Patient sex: M
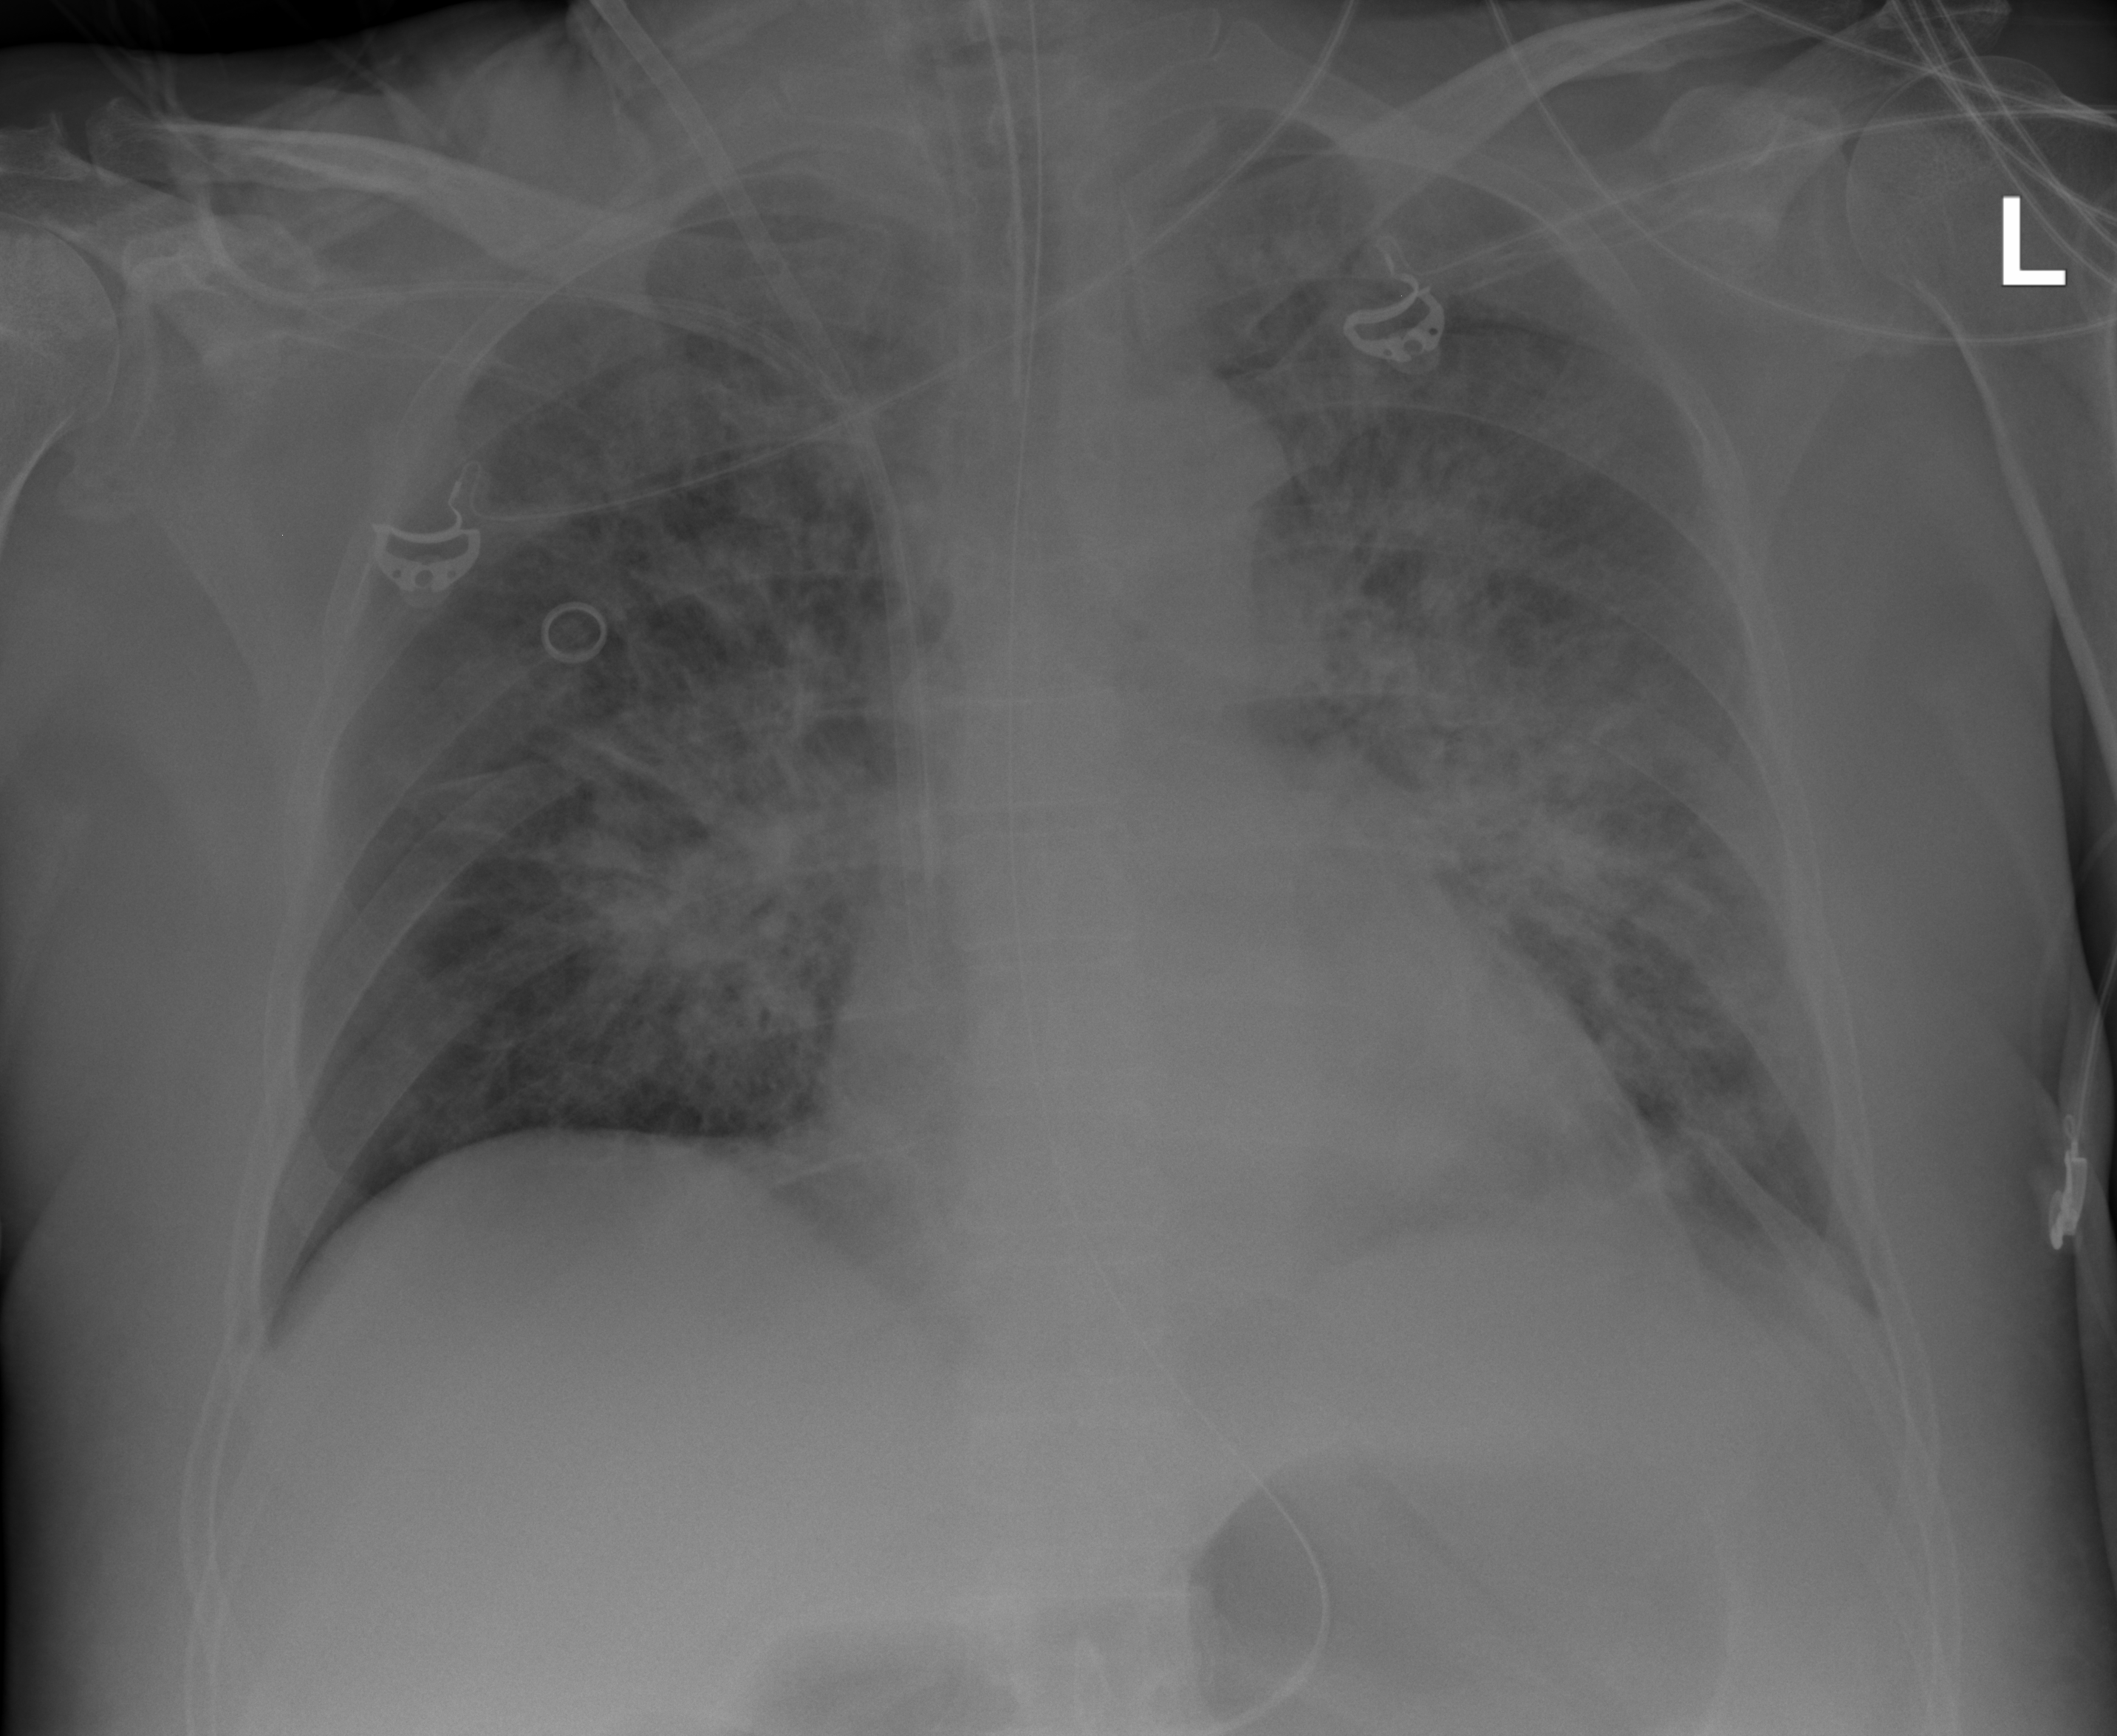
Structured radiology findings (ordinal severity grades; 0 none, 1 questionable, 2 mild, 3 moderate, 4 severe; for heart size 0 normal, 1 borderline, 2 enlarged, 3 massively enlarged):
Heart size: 2
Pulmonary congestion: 4
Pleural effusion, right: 1
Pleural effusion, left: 2
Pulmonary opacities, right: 3
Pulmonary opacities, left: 3
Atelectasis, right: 2
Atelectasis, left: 2